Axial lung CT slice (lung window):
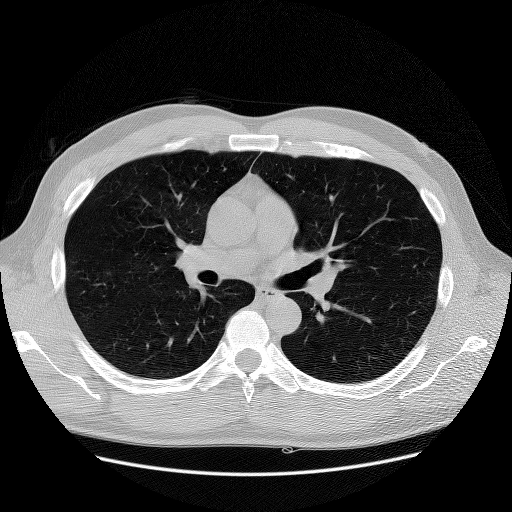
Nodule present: no